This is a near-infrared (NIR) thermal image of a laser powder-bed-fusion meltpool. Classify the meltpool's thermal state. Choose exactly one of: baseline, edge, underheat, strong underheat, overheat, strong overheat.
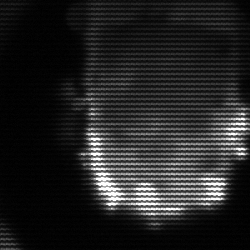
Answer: baseline